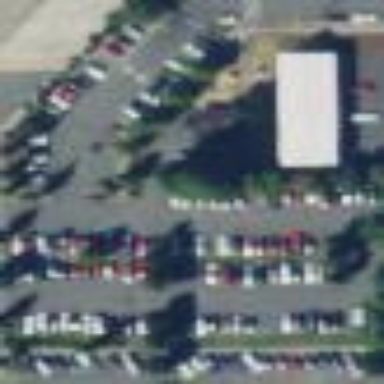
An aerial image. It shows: Parking area with asphalt surface designed for park and ride use.